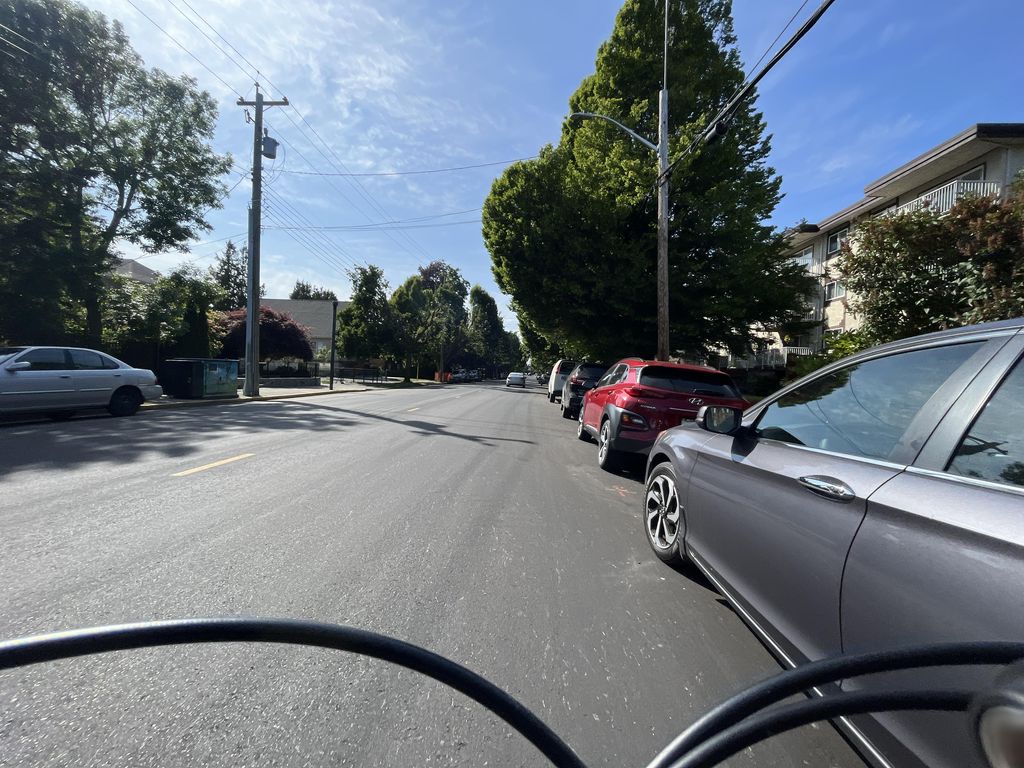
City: victoria